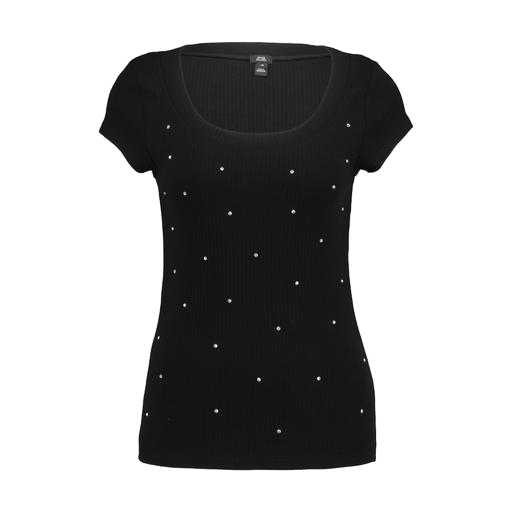
black embellished t-shirt, black embellished tee, black plus size printed t-shirt only macy, white background